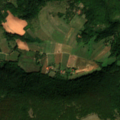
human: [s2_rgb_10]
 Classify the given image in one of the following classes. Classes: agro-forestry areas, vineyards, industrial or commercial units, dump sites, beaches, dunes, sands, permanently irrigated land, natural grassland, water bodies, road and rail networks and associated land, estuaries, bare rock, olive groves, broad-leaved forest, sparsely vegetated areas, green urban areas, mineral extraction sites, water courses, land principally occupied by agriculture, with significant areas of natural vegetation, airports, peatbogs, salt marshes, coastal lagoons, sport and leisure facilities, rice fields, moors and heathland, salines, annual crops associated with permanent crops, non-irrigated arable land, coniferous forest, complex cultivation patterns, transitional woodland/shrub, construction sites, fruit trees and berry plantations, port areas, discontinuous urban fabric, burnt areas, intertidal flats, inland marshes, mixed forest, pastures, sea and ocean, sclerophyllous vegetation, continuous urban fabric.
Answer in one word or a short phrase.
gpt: complex cultivation patterns, land principally occupied by agriculture, with significant areas of natural vegetation, broad-leaved forest